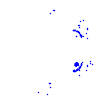
Particle: kaon